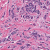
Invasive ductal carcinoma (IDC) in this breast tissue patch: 1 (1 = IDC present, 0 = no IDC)